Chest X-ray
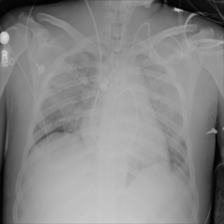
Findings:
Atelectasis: negative
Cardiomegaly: negative
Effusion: negative
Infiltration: negative
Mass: negative
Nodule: negative
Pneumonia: negative
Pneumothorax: negative
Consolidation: negative
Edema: negative
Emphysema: negative
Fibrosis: negative
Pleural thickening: negative
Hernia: negative